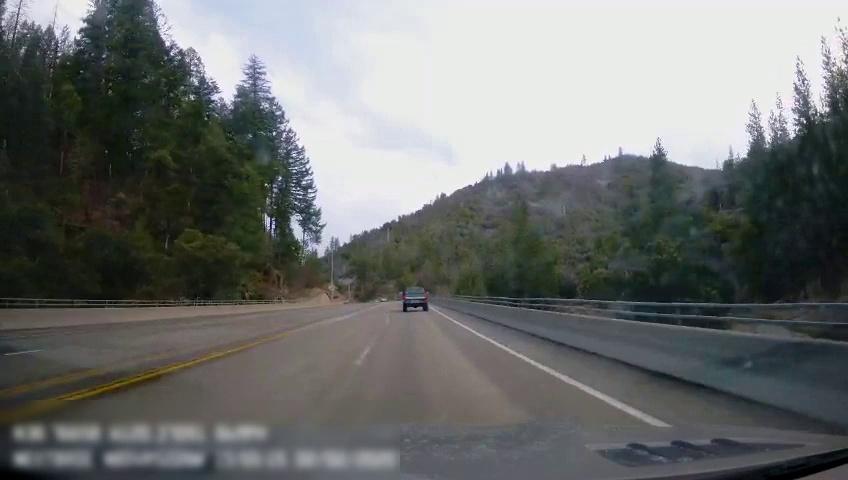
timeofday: Day
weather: Sunny
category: Drivable Space
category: Vehicles | Truck
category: Lanes | Current Lane
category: Lanes | Current Lane
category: Lanes | Alternate Lane
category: Lanes | Alternate Lane
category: Lanes | Alternate Lane